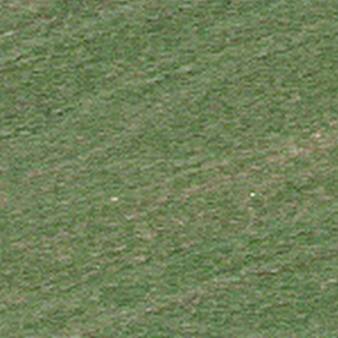
Label: other